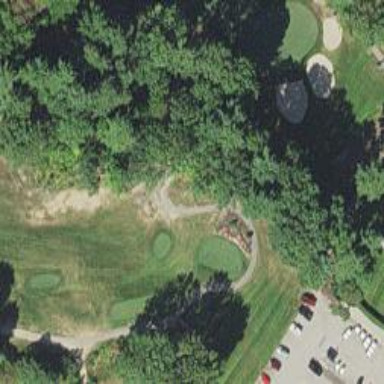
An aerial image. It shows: Service road used as golf cart path.